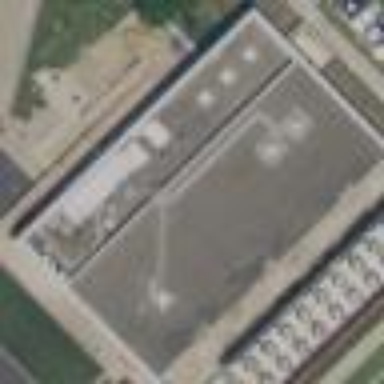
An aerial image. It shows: Industrial building.